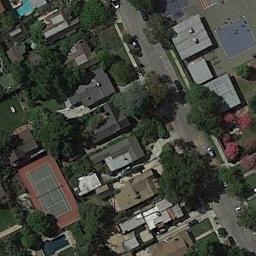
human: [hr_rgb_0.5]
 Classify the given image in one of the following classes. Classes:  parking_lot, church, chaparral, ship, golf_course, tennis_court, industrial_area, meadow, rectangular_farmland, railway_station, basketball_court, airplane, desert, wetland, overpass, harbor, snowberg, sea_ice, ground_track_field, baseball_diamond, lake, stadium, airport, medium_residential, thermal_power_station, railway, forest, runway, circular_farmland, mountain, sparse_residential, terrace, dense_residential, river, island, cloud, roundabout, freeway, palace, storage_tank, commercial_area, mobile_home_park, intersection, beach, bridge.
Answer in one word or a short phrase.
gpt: tennis_court